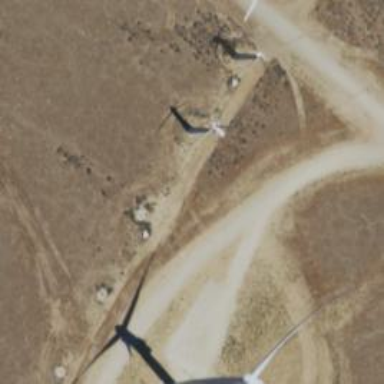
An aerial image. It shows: Wind generator powered by wind turbine.